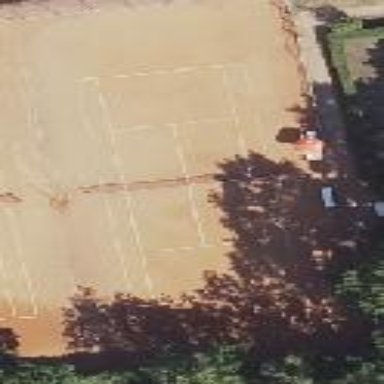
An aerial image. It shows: Clay tennis court pitch.